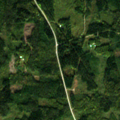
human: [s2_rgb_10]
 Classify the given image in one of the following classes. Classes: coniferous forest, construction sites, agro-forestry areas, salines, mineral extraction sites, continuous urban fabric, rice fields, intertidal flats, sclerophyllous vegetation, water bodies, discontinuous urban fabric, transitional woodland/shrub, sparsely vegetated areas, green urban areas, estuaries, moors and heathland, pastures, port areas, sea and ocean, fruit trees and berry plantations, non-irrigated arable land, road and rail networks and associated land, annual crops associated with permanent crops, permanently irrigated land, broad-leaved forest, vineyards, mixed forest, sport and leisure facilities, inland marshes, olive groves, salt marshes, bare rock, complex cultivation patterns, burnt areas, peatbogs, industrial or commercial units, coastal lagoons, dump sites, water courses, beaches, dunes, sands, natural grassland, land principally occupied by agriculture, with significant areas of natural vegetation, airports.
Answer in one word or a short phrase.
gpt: broad-leaved forest, mixed forest, transitional woodland/shrub